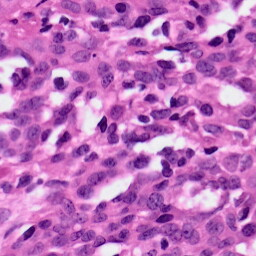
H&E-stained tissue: Ovarian